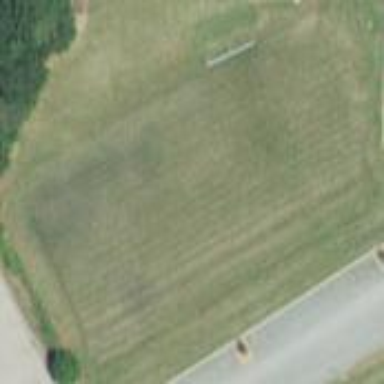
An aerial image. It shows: Grass pitch designated for leisure activities. The pitch is used for soccer and other sports.